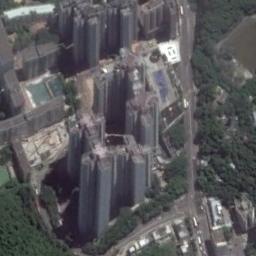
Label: commercial_area